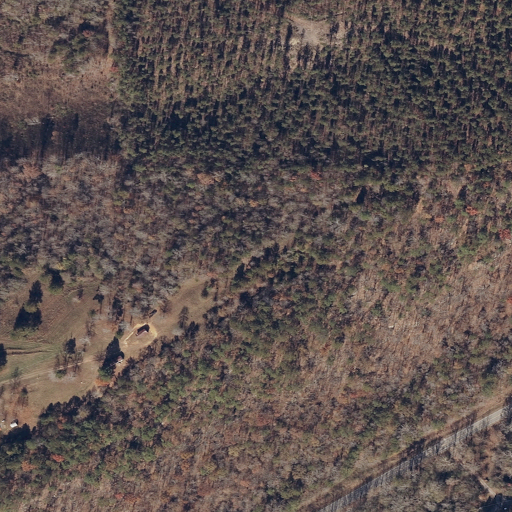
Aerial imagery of ridge(s) in Alabama named South Ridge containing deciduous forest, evergreen forest, mixed forest, pasture, grassland, and open development